Question: The script is as below:
'''
tell application "Finder"
set destinFolder to (choose folder)
try
move selection to destinFolder
on error vMessage number -15267
display dialog "" & vMessage
end try
end tell
'''
Basically,if a file with the same name has already existed in the destination folder, I want users have the choice to duplicate,replace or just skip that file and continue the next file movement . Just like the pic below.

I know how to display a dialog like the one above,the problem is I don't know how to implement the "duplicate,replace or just skip" logic in AppleScript. And besides, I want to keep this line:
'''
move selection to destinFolder
'''
Because this line of code show a proper moving progress percentage in a single dialog, using 'repeat' will lose that benefit.
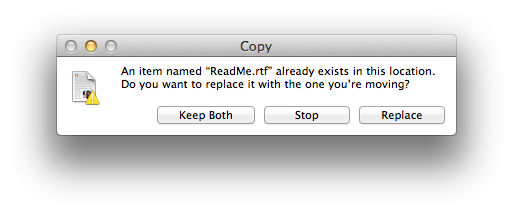
Answer: You can try something like this:
'''
set destinFolder to (choose folder)
set destItems to every paragraph of (do shell script "ls " & quoted form of (POSIX path of destinFolder))
tell application "Finder"
set mySelection to selection
repeat with anItem in mySelection
set itemName to anItem's name
if itemName is in destItems then
display alert "An item named " & itemName & " already exists in this location. Do you want to replace it with the one you're moving?" buttons {"Skip", "Replace"} default button "Replace"
if button returned of the result = "Replace" then move anItem to destinFolder with replacing
else
try
move anItem to destinFolder
end try
end if
end repeat
end tell
'''
or this:
'''
set destinFolder to (choose folder)
tell application "Finder"
set mySelection to selection
repeat with anItem in mySelection
try
move anItem to destinFolder
on error errMsg number errNum
if errNum = -15267 then
display alert "An item named " & itemName & " already exists in this location. Do you want to replace it with the one you're moving?" buttons {"Skip", "Replace"} default button "Replace"
if button returned of the result = "Replace" then move anItem to destinFolder with replacing
else
tell me
activate
display alert errMsg & return & return & "Error number" & errNum buttons "Cancel"
end tell
end if
end try
end repeat
end tell
'''
EDIT
This script will not give you a choice for each item that exists in the destination folder
'''
set destinFolder to (choose folder)
tell application "Finder"
set mySelection to selection
try
move mySelection to destinFolder
on error errMsg number errNum
if errNum = -15267 then
display alert "One or more items already exist in this location. Do you want to replace them with the ones you're moving?" buttons {"Skip", "Replace"} default button "Replace"
if button returned of the result = "Replace" then move mySelection to destinFolder with replacing
else
tell me
activate
display alert errMsg & return & return & "Error number" & errNum buttons "Cancel"
end tell
end if
end try
end tell
'''